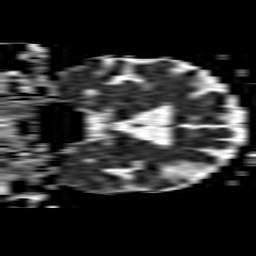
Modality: ADC
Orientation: coronal
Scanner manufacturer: philips
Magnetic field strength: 1.5 T
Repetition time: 3.652 s
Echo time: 0.07117 s